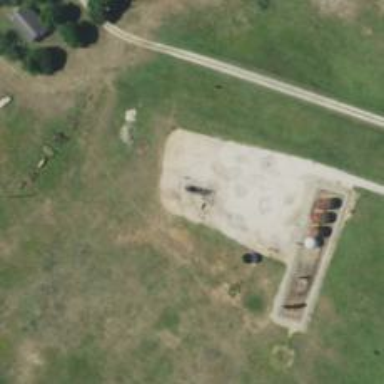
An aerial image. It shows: Petroleum well.